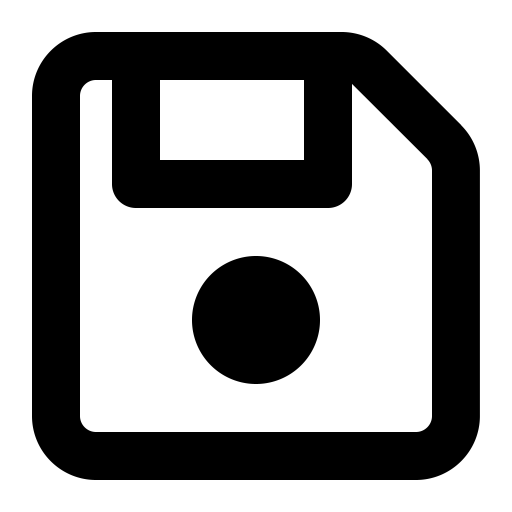
Tags: icon, FontAwesome, fa-icon, outline, floppy, disk